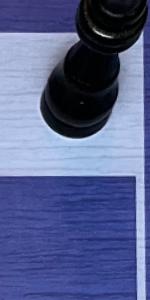
Label: Empty